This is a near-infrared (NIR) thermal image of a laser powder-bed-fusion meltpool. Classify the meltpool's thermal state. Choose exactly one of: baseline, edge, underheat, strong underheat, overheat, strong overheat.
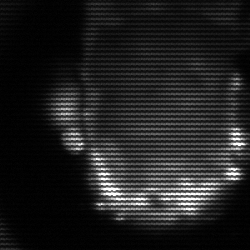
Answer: baseline